Here is the time-frequency representation (spectrogram) of a rolling-element bearing's vibration measurement. Classify the bearing condition as one of: normal, inner_race, outer_race, ball.
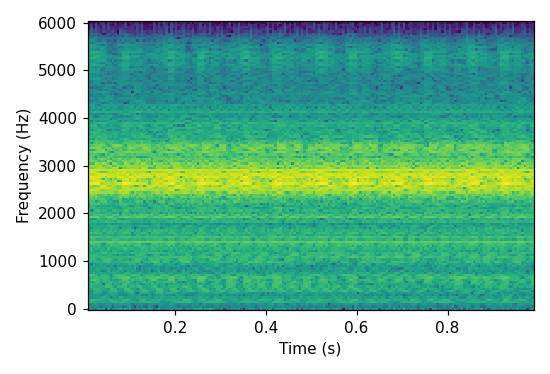
Answer: outer_race